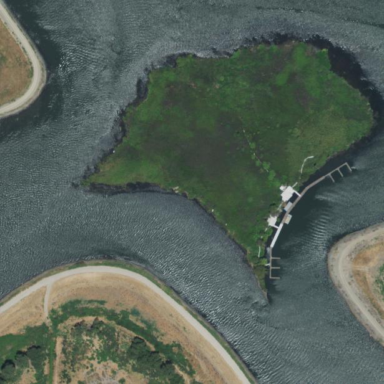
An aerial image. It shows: Islet within marsh wetland area.